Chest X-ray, PA view. Patient: 51 years old, sex F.
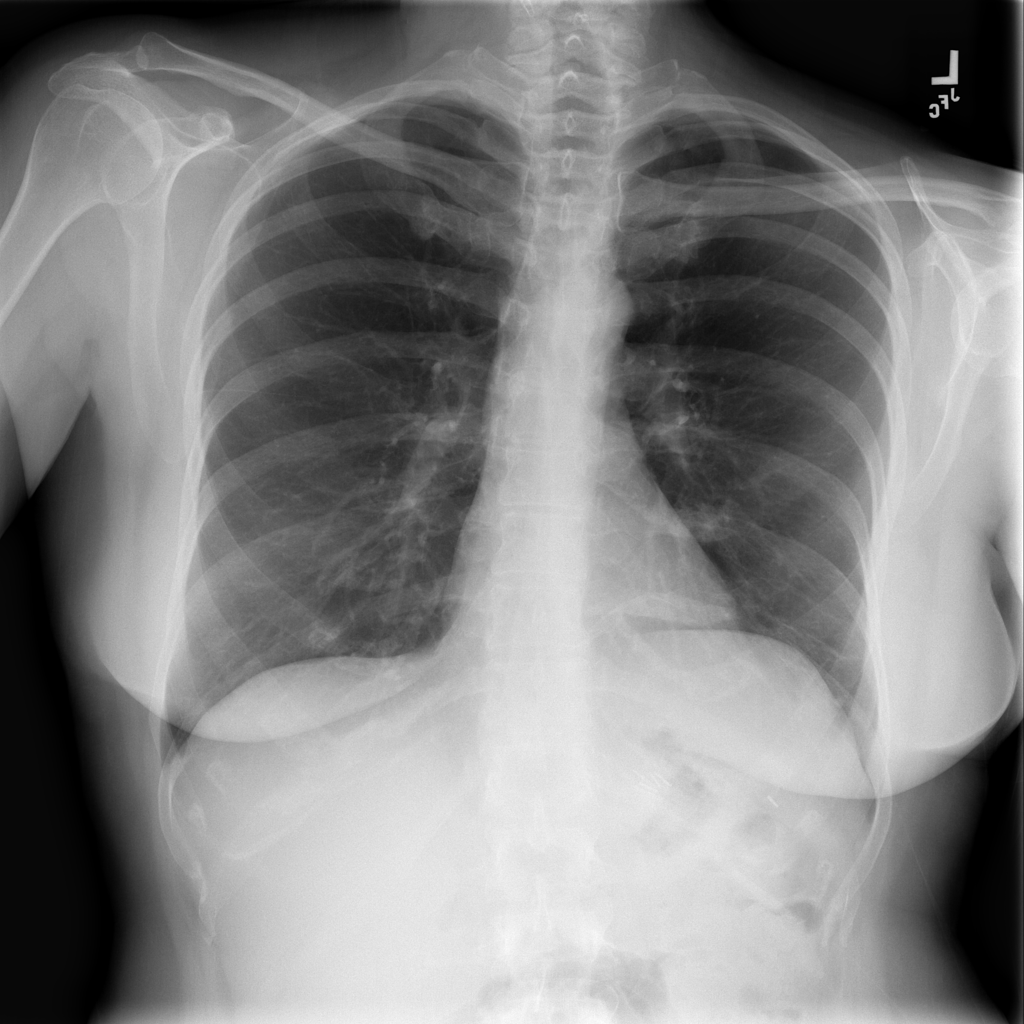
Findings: No Finding